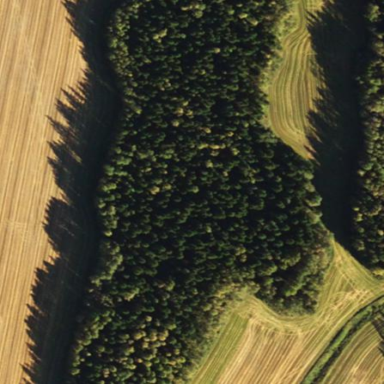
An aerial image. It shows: Forest area.